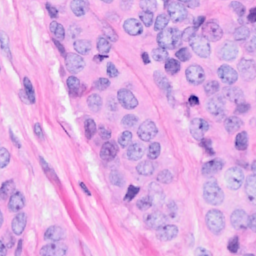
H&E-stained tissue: Breast